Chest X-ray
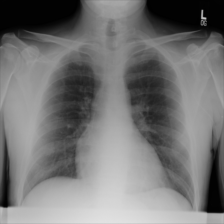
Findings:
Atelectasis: negative
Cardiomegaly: negative
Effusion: negative
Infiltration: negative
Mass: negative
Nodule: negative
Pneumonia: negative
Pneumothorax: negative
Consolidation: negative
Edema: negative
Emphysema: negative
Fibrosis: negative
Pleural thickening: negative
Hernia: negative